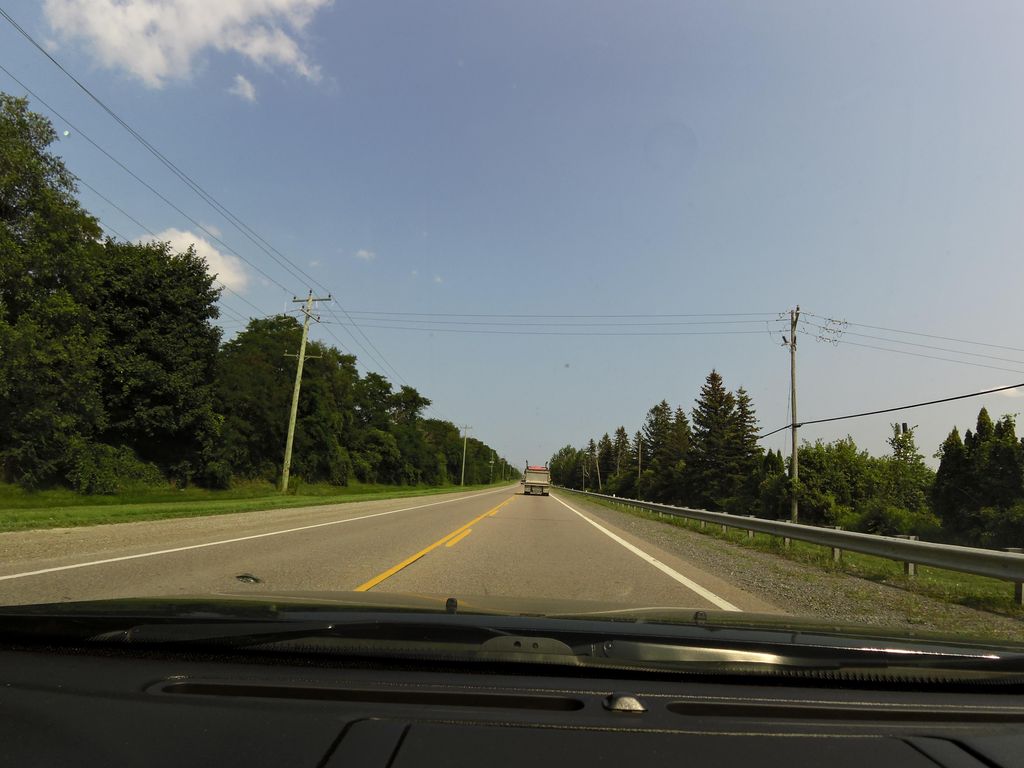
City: hamilton